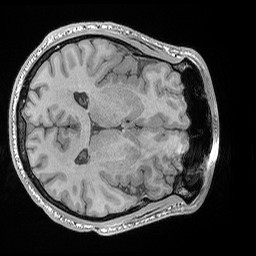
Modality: T1w
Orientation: axial
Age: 23
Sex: male
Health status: healthy
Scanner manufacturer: siemens
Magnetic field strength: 3 T
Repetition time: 0.02 s
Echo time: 0.00492 s